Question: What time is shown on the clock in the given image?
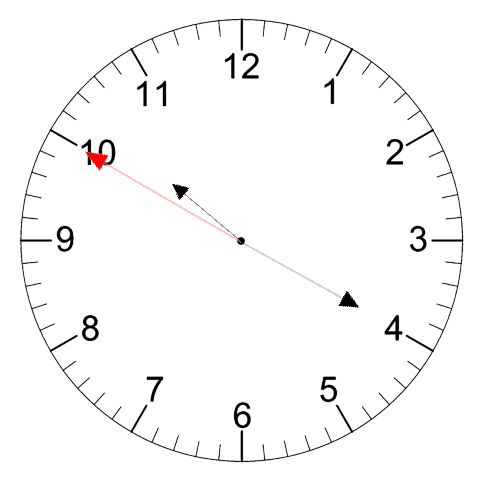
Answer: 10:19:50